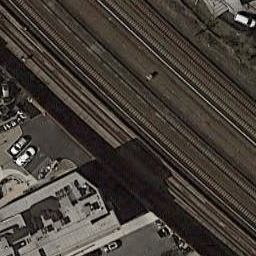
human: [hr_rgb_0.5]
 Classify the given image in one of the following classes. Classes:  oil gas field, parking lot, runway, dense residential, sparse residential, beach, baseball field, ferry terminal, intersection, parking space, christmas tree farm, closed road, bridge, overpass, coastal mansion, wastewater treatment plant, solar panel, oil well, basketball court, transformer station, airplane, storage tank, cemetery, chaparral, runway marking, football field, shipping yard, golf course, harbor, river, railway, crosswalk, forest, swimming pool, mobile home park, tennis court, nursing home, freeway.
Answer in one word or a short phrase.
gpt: railway